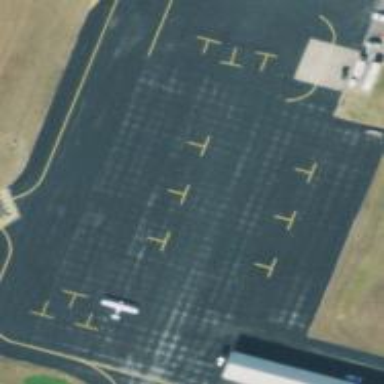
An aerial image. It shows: Apron at the airport with asphalt surface.